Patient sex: F
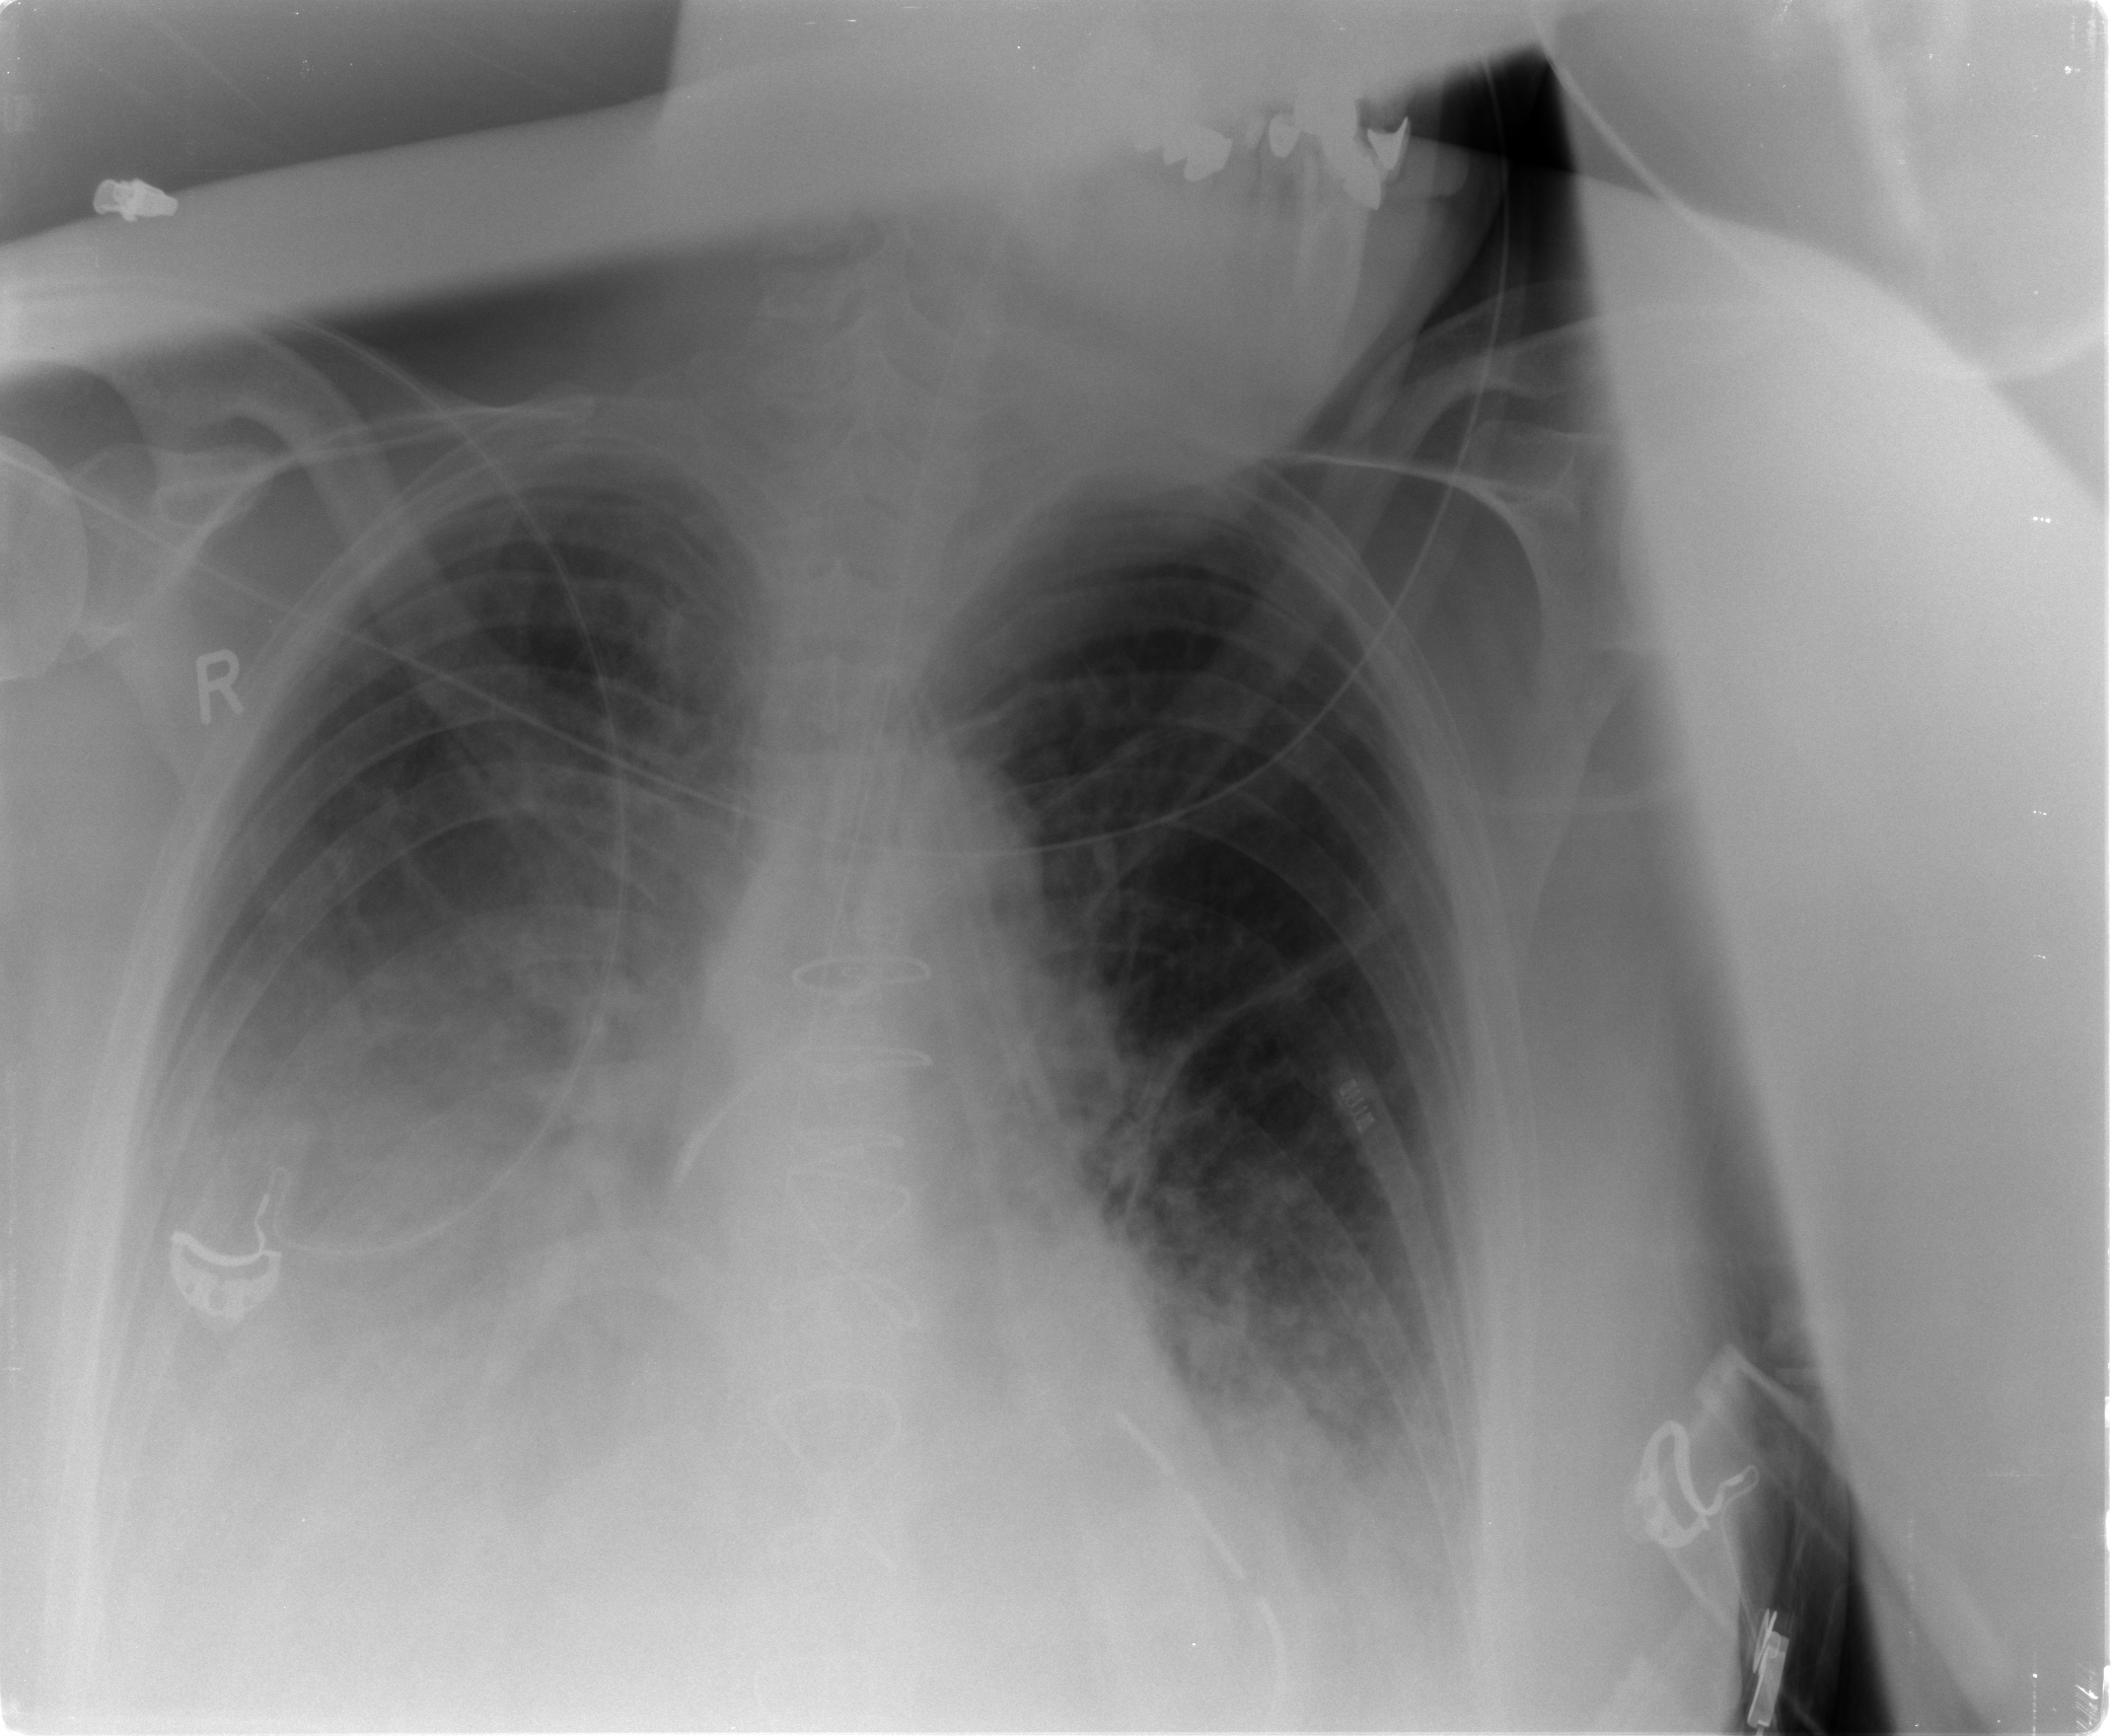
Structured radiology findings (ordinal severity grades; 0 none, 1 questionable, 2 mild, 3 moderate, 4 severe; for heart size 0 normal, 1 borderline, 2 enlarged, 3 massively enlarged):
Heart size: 0
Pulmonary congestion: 2
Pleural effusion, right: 3
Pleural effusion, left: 1
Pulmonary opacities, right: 1
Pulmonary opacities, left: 0
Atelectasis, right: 3
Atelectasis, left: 2